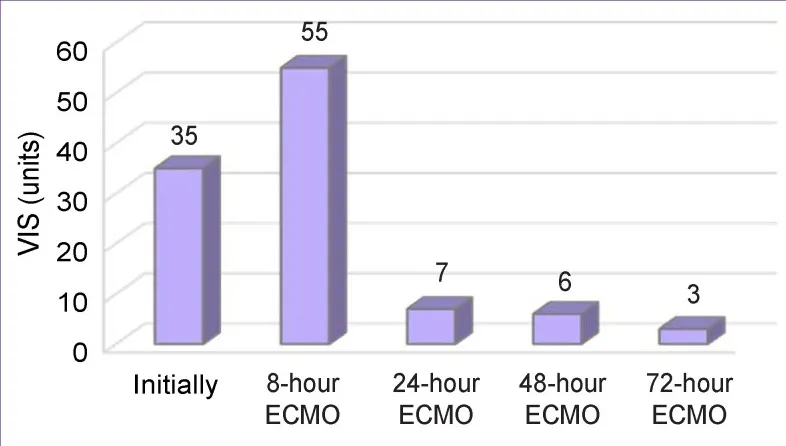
Changes in the VIS during NO-containing ECMO.
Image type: chart (chart)